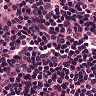
Metastatic tissue present: no